Question: I am currently doing a bit of computer vision using openCv. I have a sample of bottles a label on it. I am trying to determine when a bottle does not have a label on it.
The label is rectangular in shape.
I have done an edge detection using Canny.I have tried using findcountour() to detect if a bottle has an inner contour(this would represent the rectangular label).
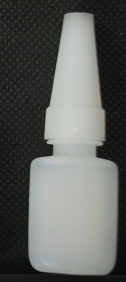
Answer: If your problem is this simple, just place reduce your image using a rectangle.
'''
cv::Mat image = imread("image.png");
cv::Rect labelRegion(50, 200, 50, 50);
cv::Mat labelImage = image(labelRegion);
'''
Then decompose your image region into three channels.
'''
cv::Mat channels[3];
cv::split(labelImage, channels);
cv::Mat labelImageRed = channels[2];
cv::Mat labelImageGreen = channels[1];
cv::Mat labelImageBlue = channels[0];
'''
Then threshold each of these one channeled images and count number of zero/nonzero pixels.
'''
I'm not providing code for this part!
'''
If you don't have label on the image then each channel has values bigger then ~200 (you should check this). If there is a label, then you will see different result when counting zero/nonzero pixels from the non labeled one.